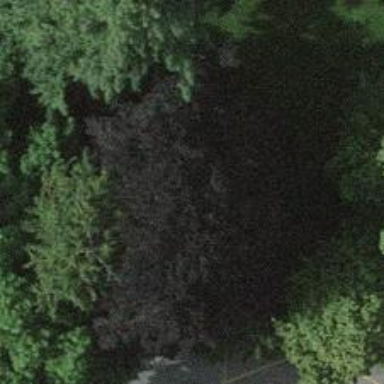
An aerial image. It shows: Park with broadleaved deciduous trees.